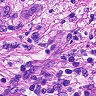
Metastatic tissue present: yes